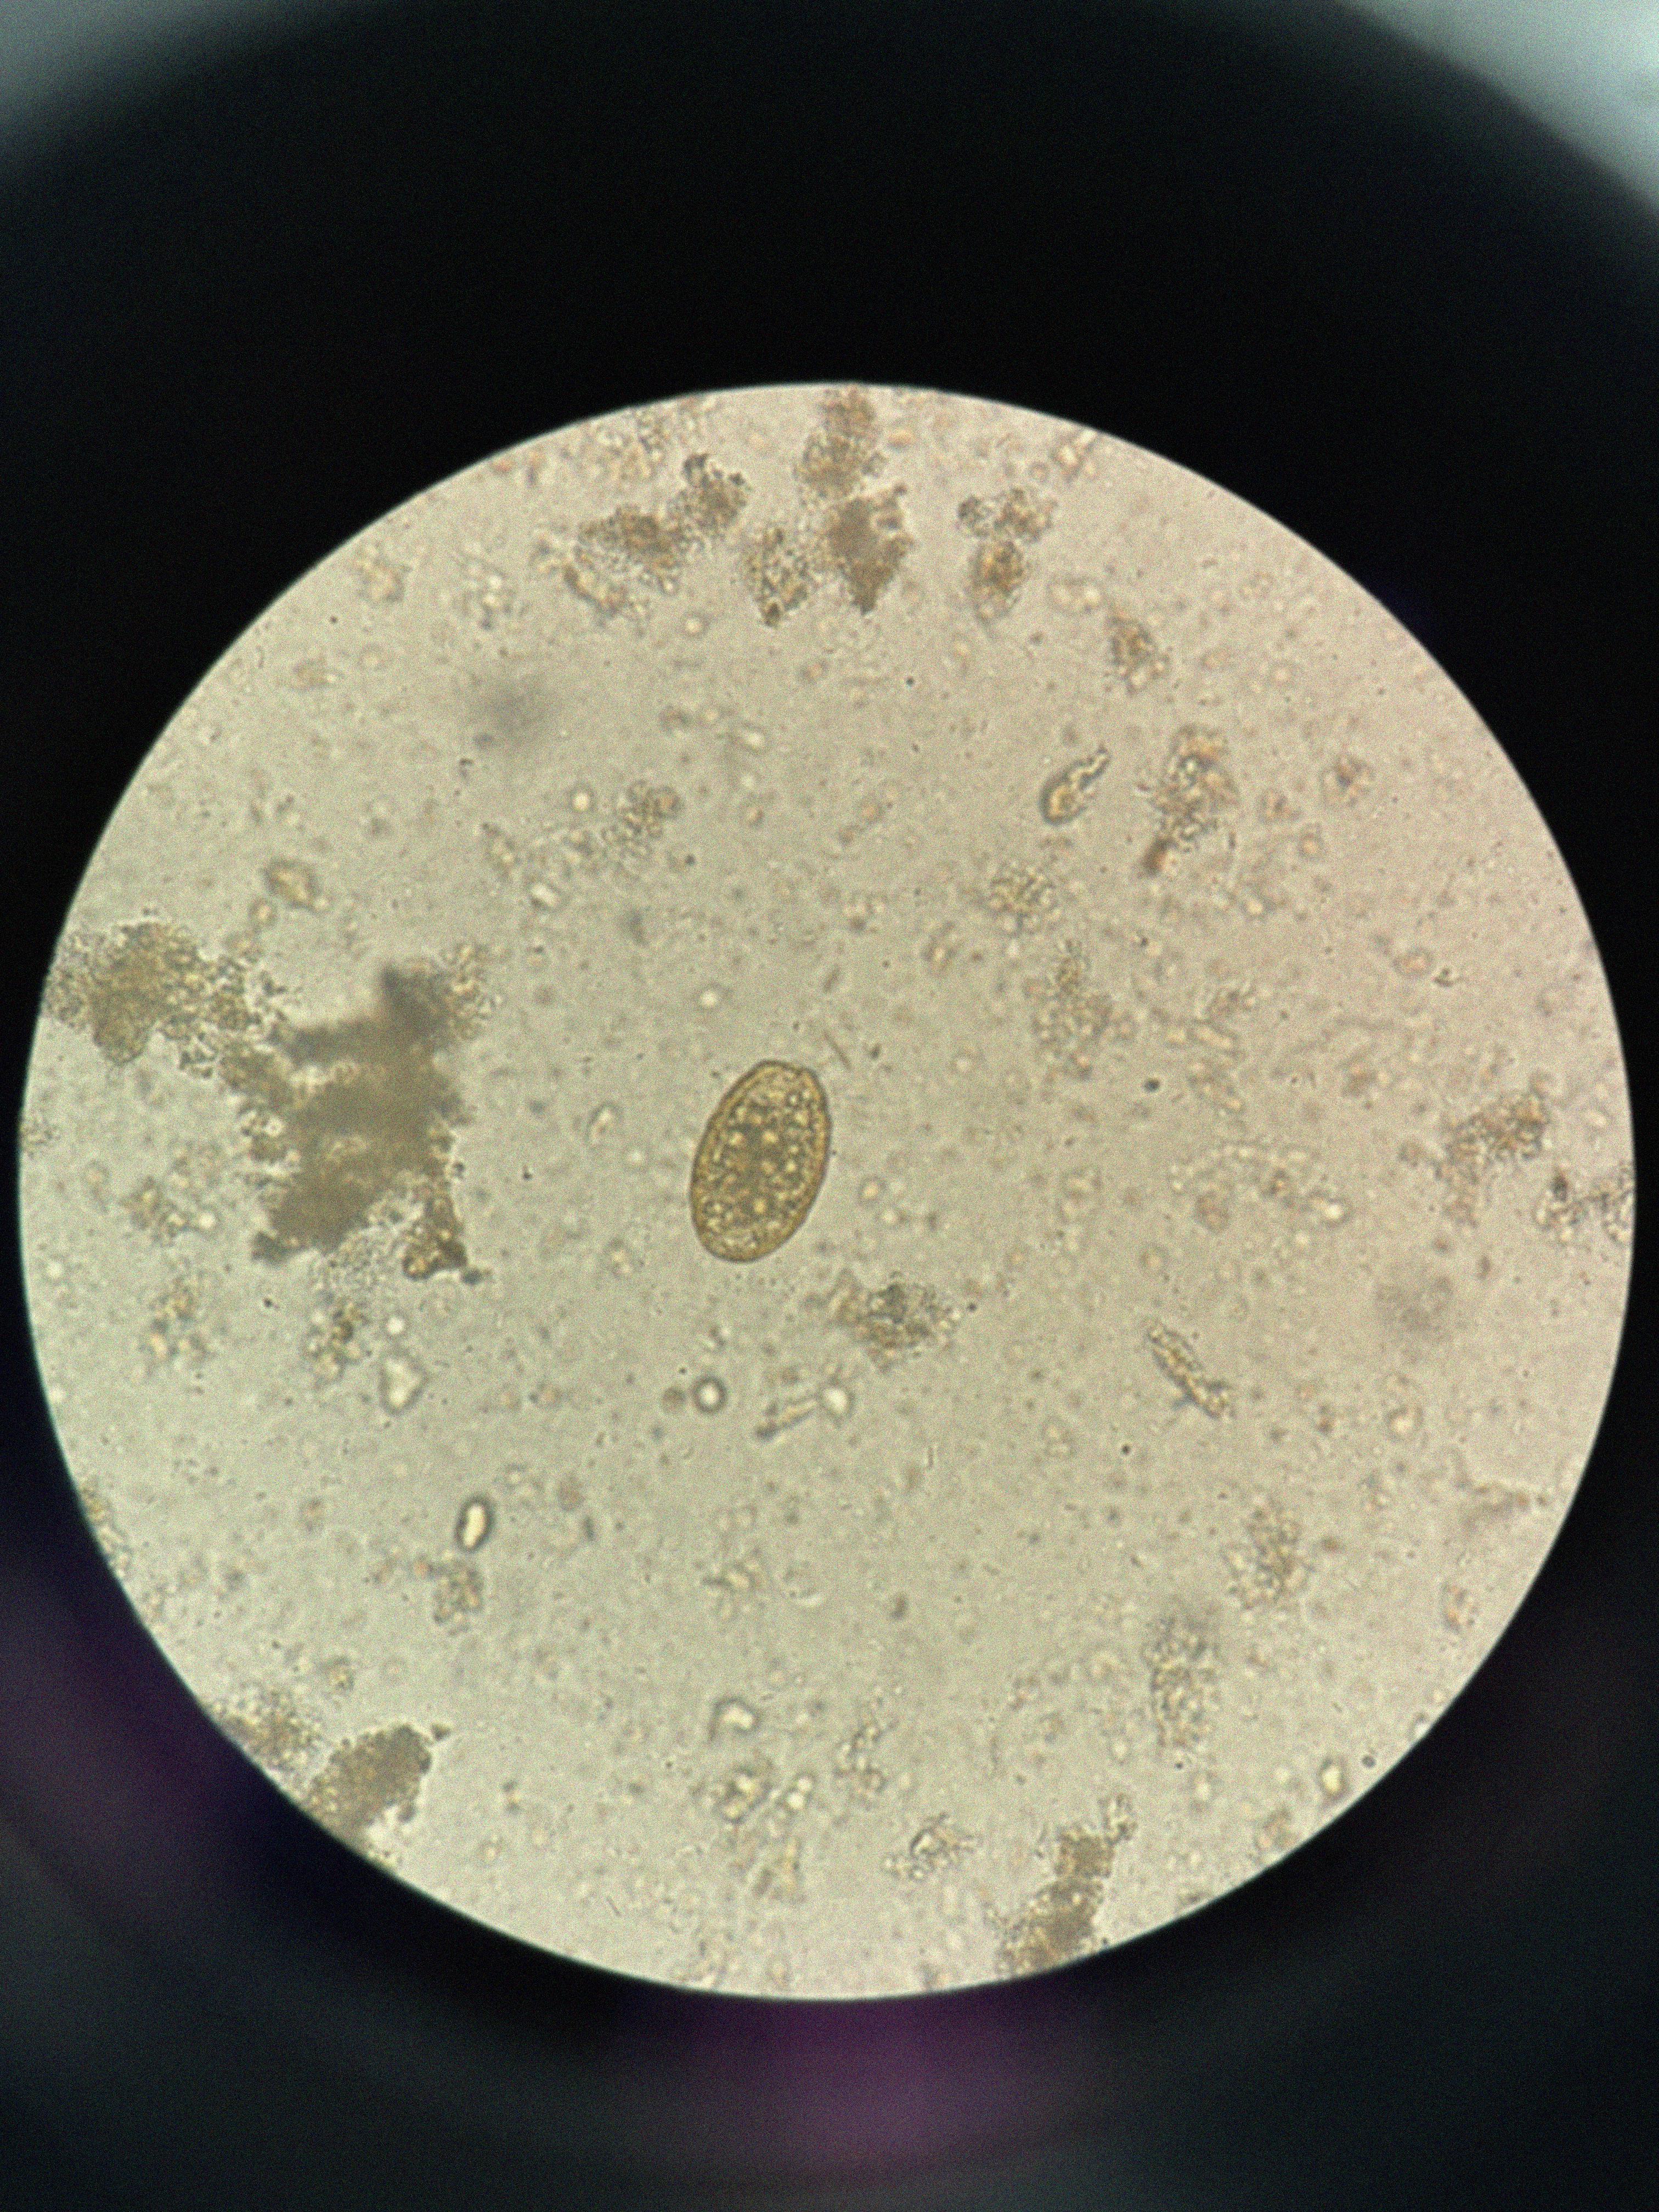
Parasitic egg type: Ascaris lumbricoides